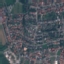
Label: Residential